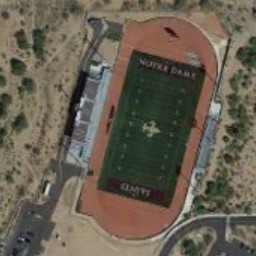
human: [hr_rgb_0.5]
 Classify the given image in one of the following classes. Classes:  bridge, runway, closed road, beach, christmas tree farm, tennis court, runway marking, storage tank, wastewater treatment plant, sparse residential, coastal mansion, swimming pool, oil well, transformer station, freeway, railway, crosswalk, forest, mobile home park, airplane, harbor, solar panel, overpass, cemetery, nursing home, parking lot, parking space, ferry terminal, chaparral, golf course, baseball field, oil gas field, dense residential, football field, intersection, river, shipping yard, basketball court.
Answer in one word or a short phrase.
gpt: football field